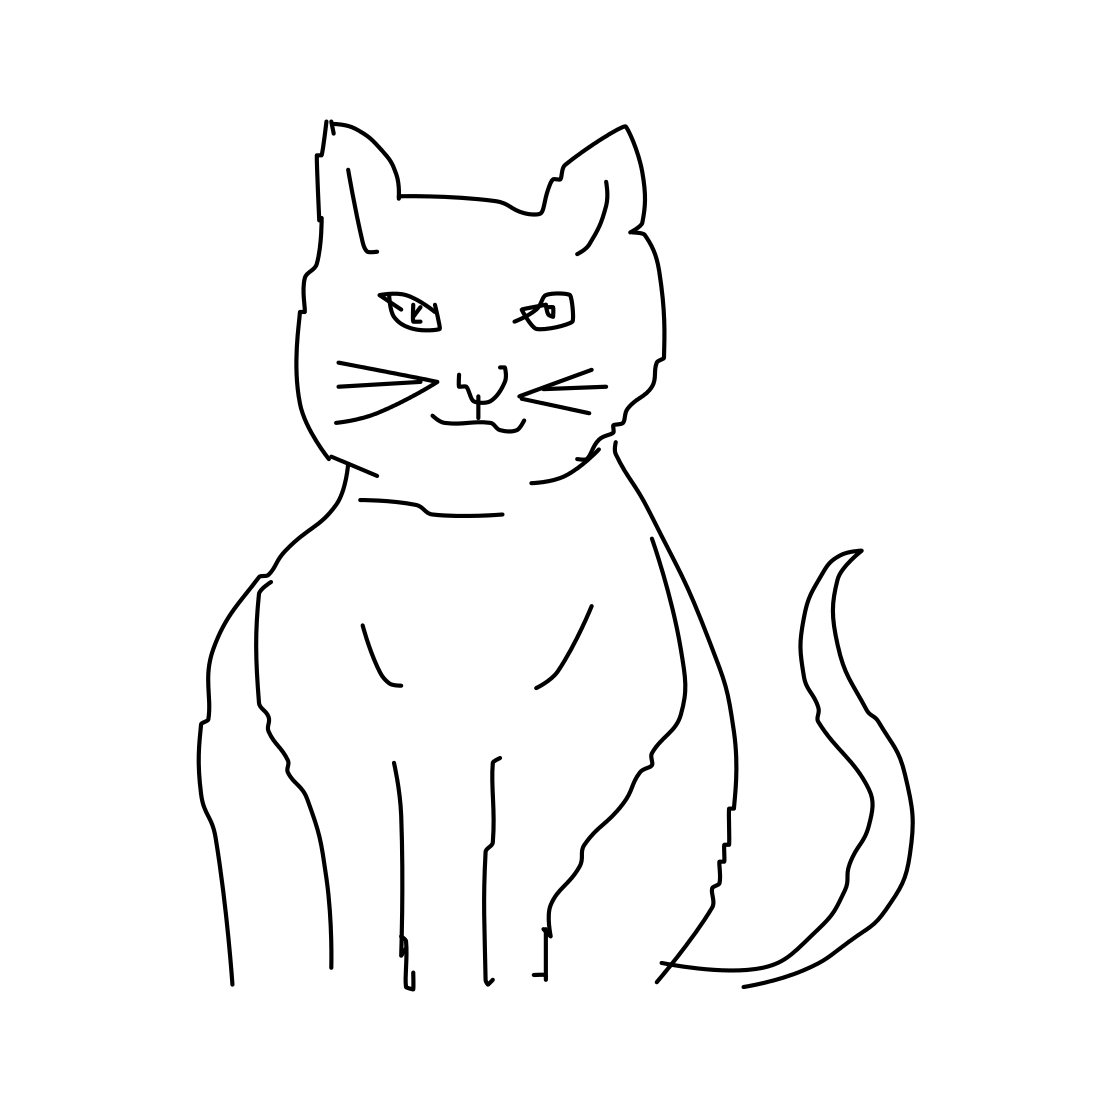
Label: cat